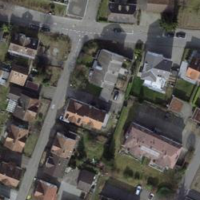
EUNIS habitat code: 54
Species observed at this site:
Zoropsis spinimana